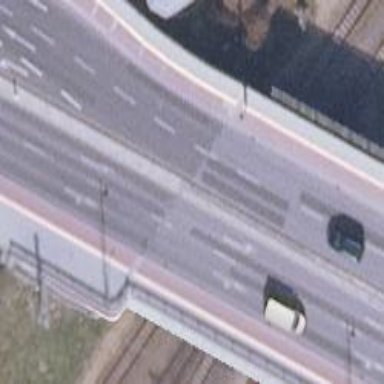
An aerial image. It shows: Primary highway with asphalt surface. There are sidewalks on both sides and dedicated cycle track.